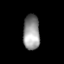
Tissue: lung
Cell type: Myeloid cells
Senescence score: 0.2116
Nuclear area (px): 569
Mean DAPI intensity: 147.626